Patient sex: F
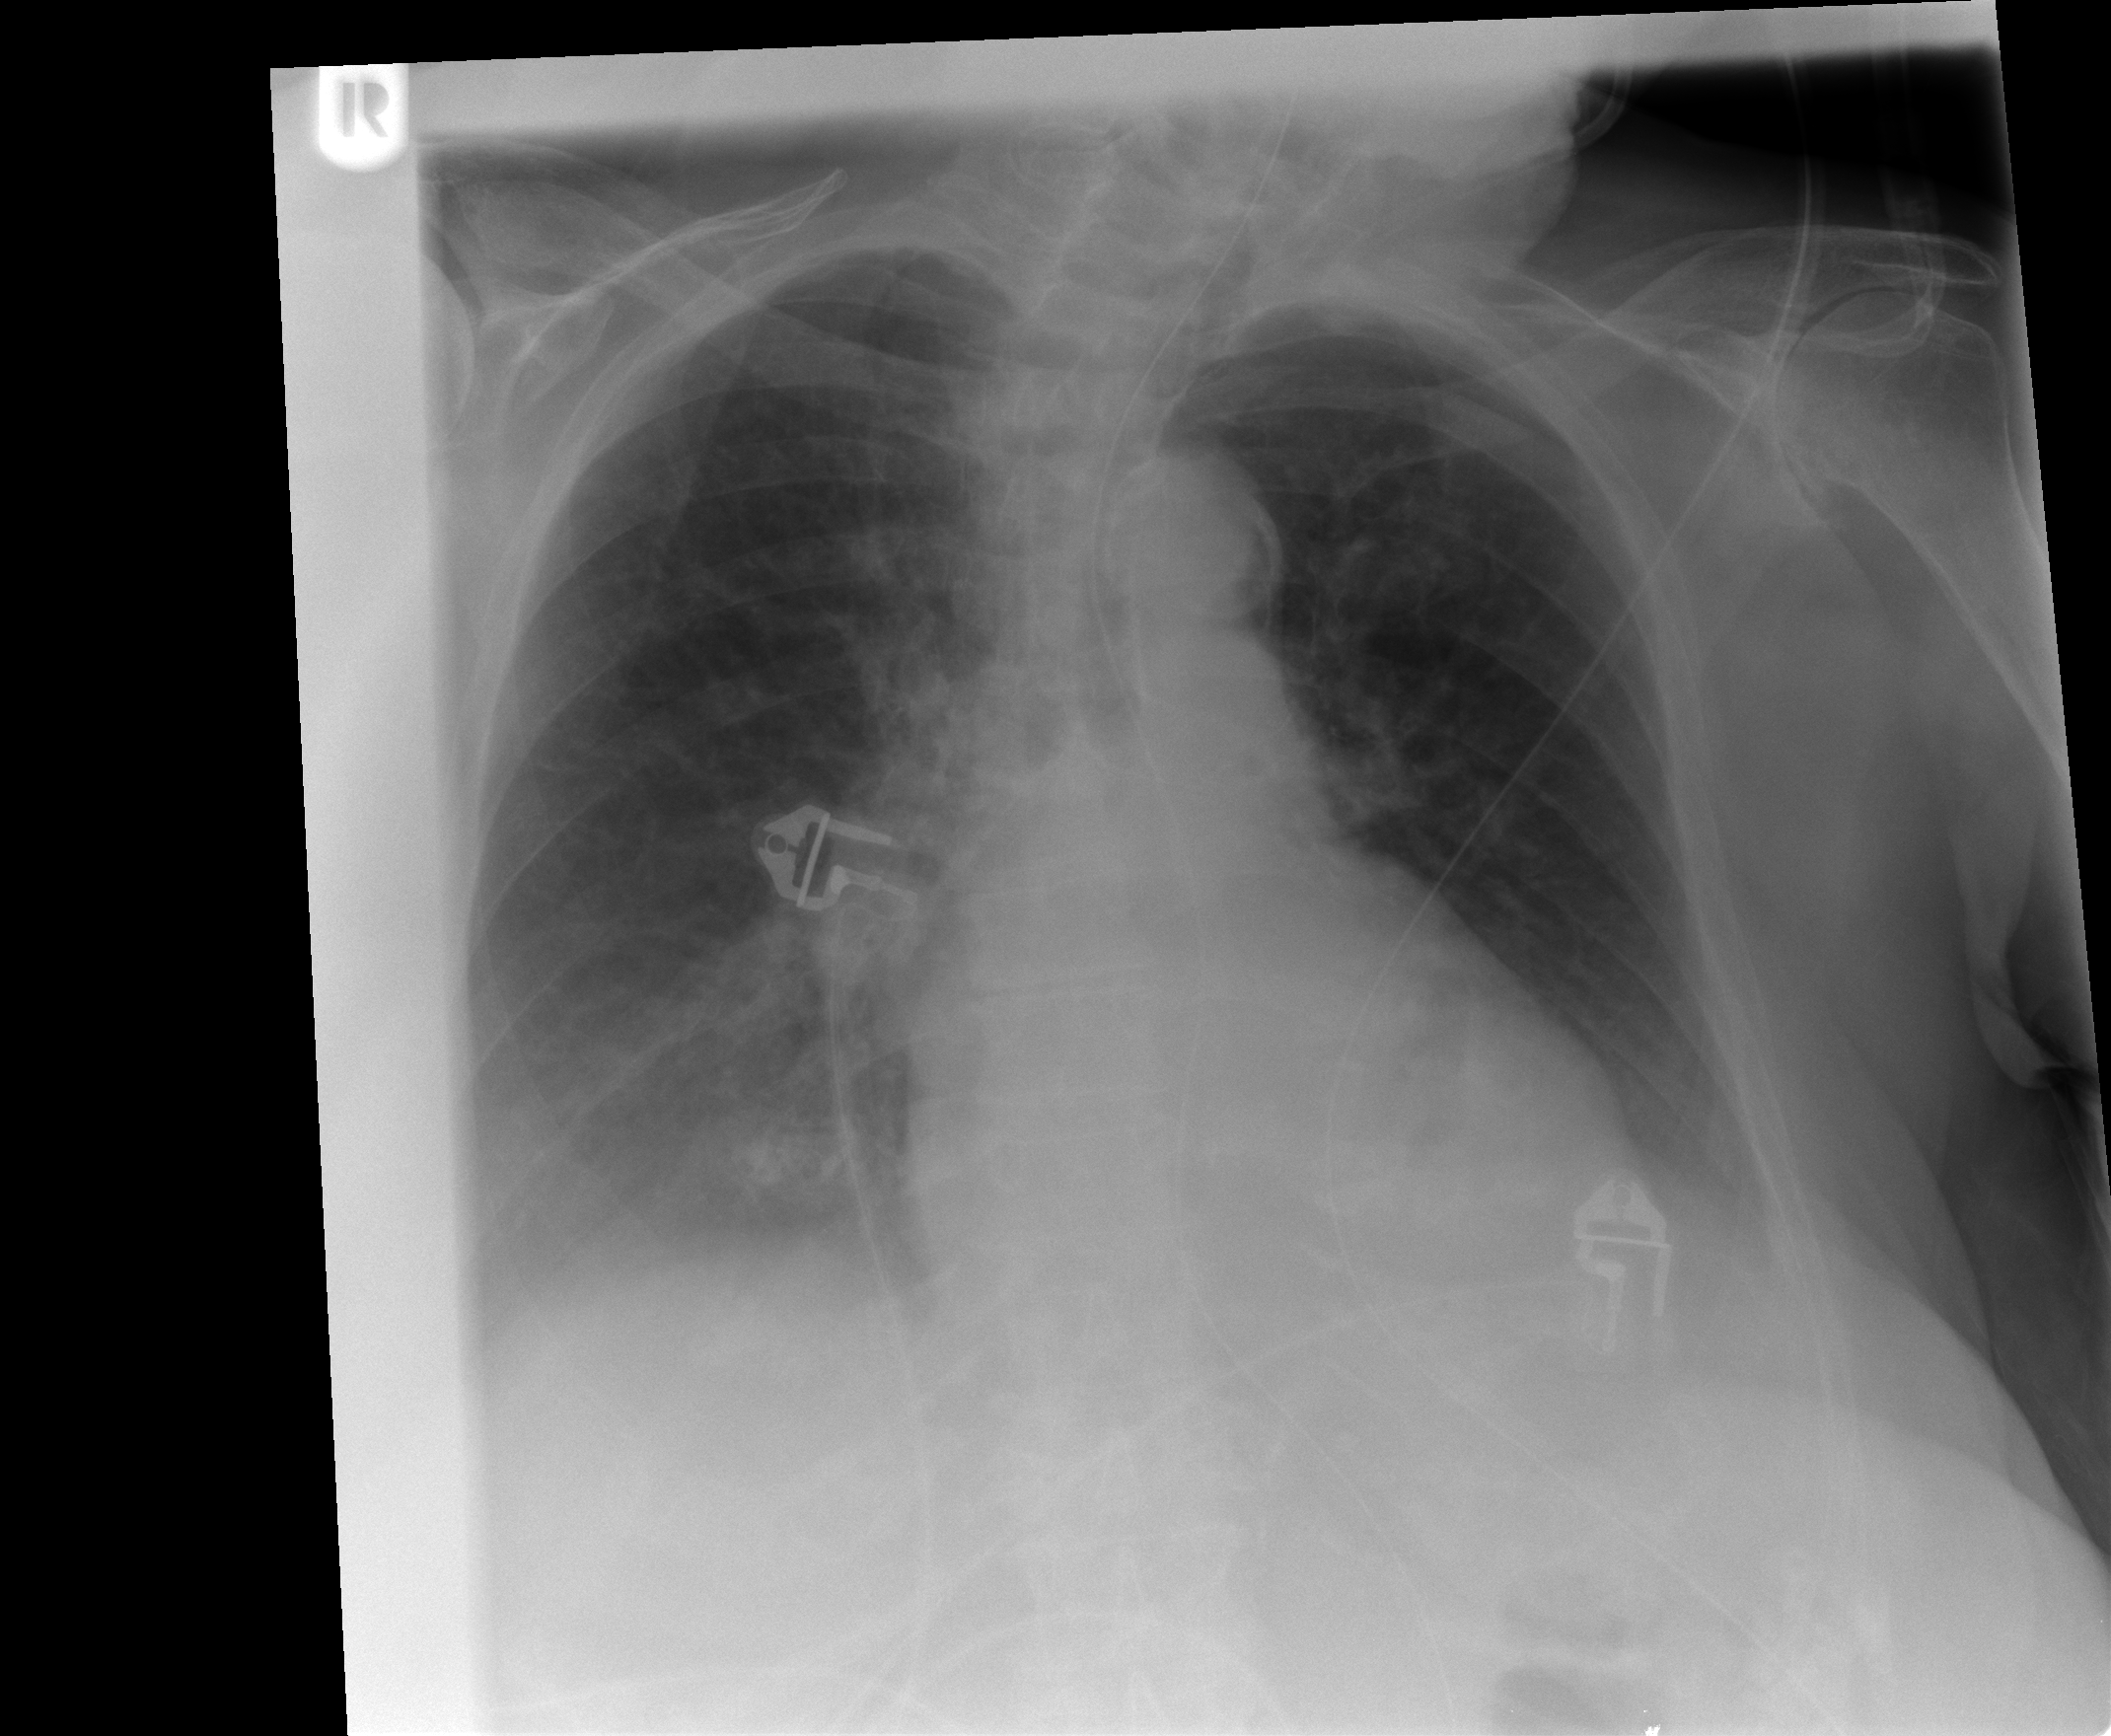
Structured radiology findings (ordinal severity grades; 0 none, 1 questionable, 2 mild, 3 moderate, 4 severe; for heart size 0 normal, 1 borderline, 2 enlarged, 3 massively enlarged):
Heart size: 2
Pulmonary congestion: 2
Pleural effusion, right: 2
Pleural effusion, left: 2
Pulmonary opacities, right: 1
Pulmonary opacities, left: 0
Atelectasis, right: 2
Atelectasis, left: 2